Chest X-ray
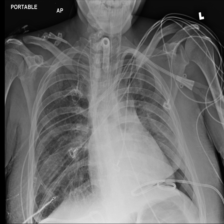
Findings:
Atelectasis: negative
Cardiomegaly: negative
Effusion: negative
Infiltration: negative
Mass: negative
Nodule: negative
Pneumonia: negative
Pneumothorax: positive
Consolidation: negative
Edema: negative
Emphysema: negative
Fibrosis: negative
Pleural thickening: negative
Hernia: negative